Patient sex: M
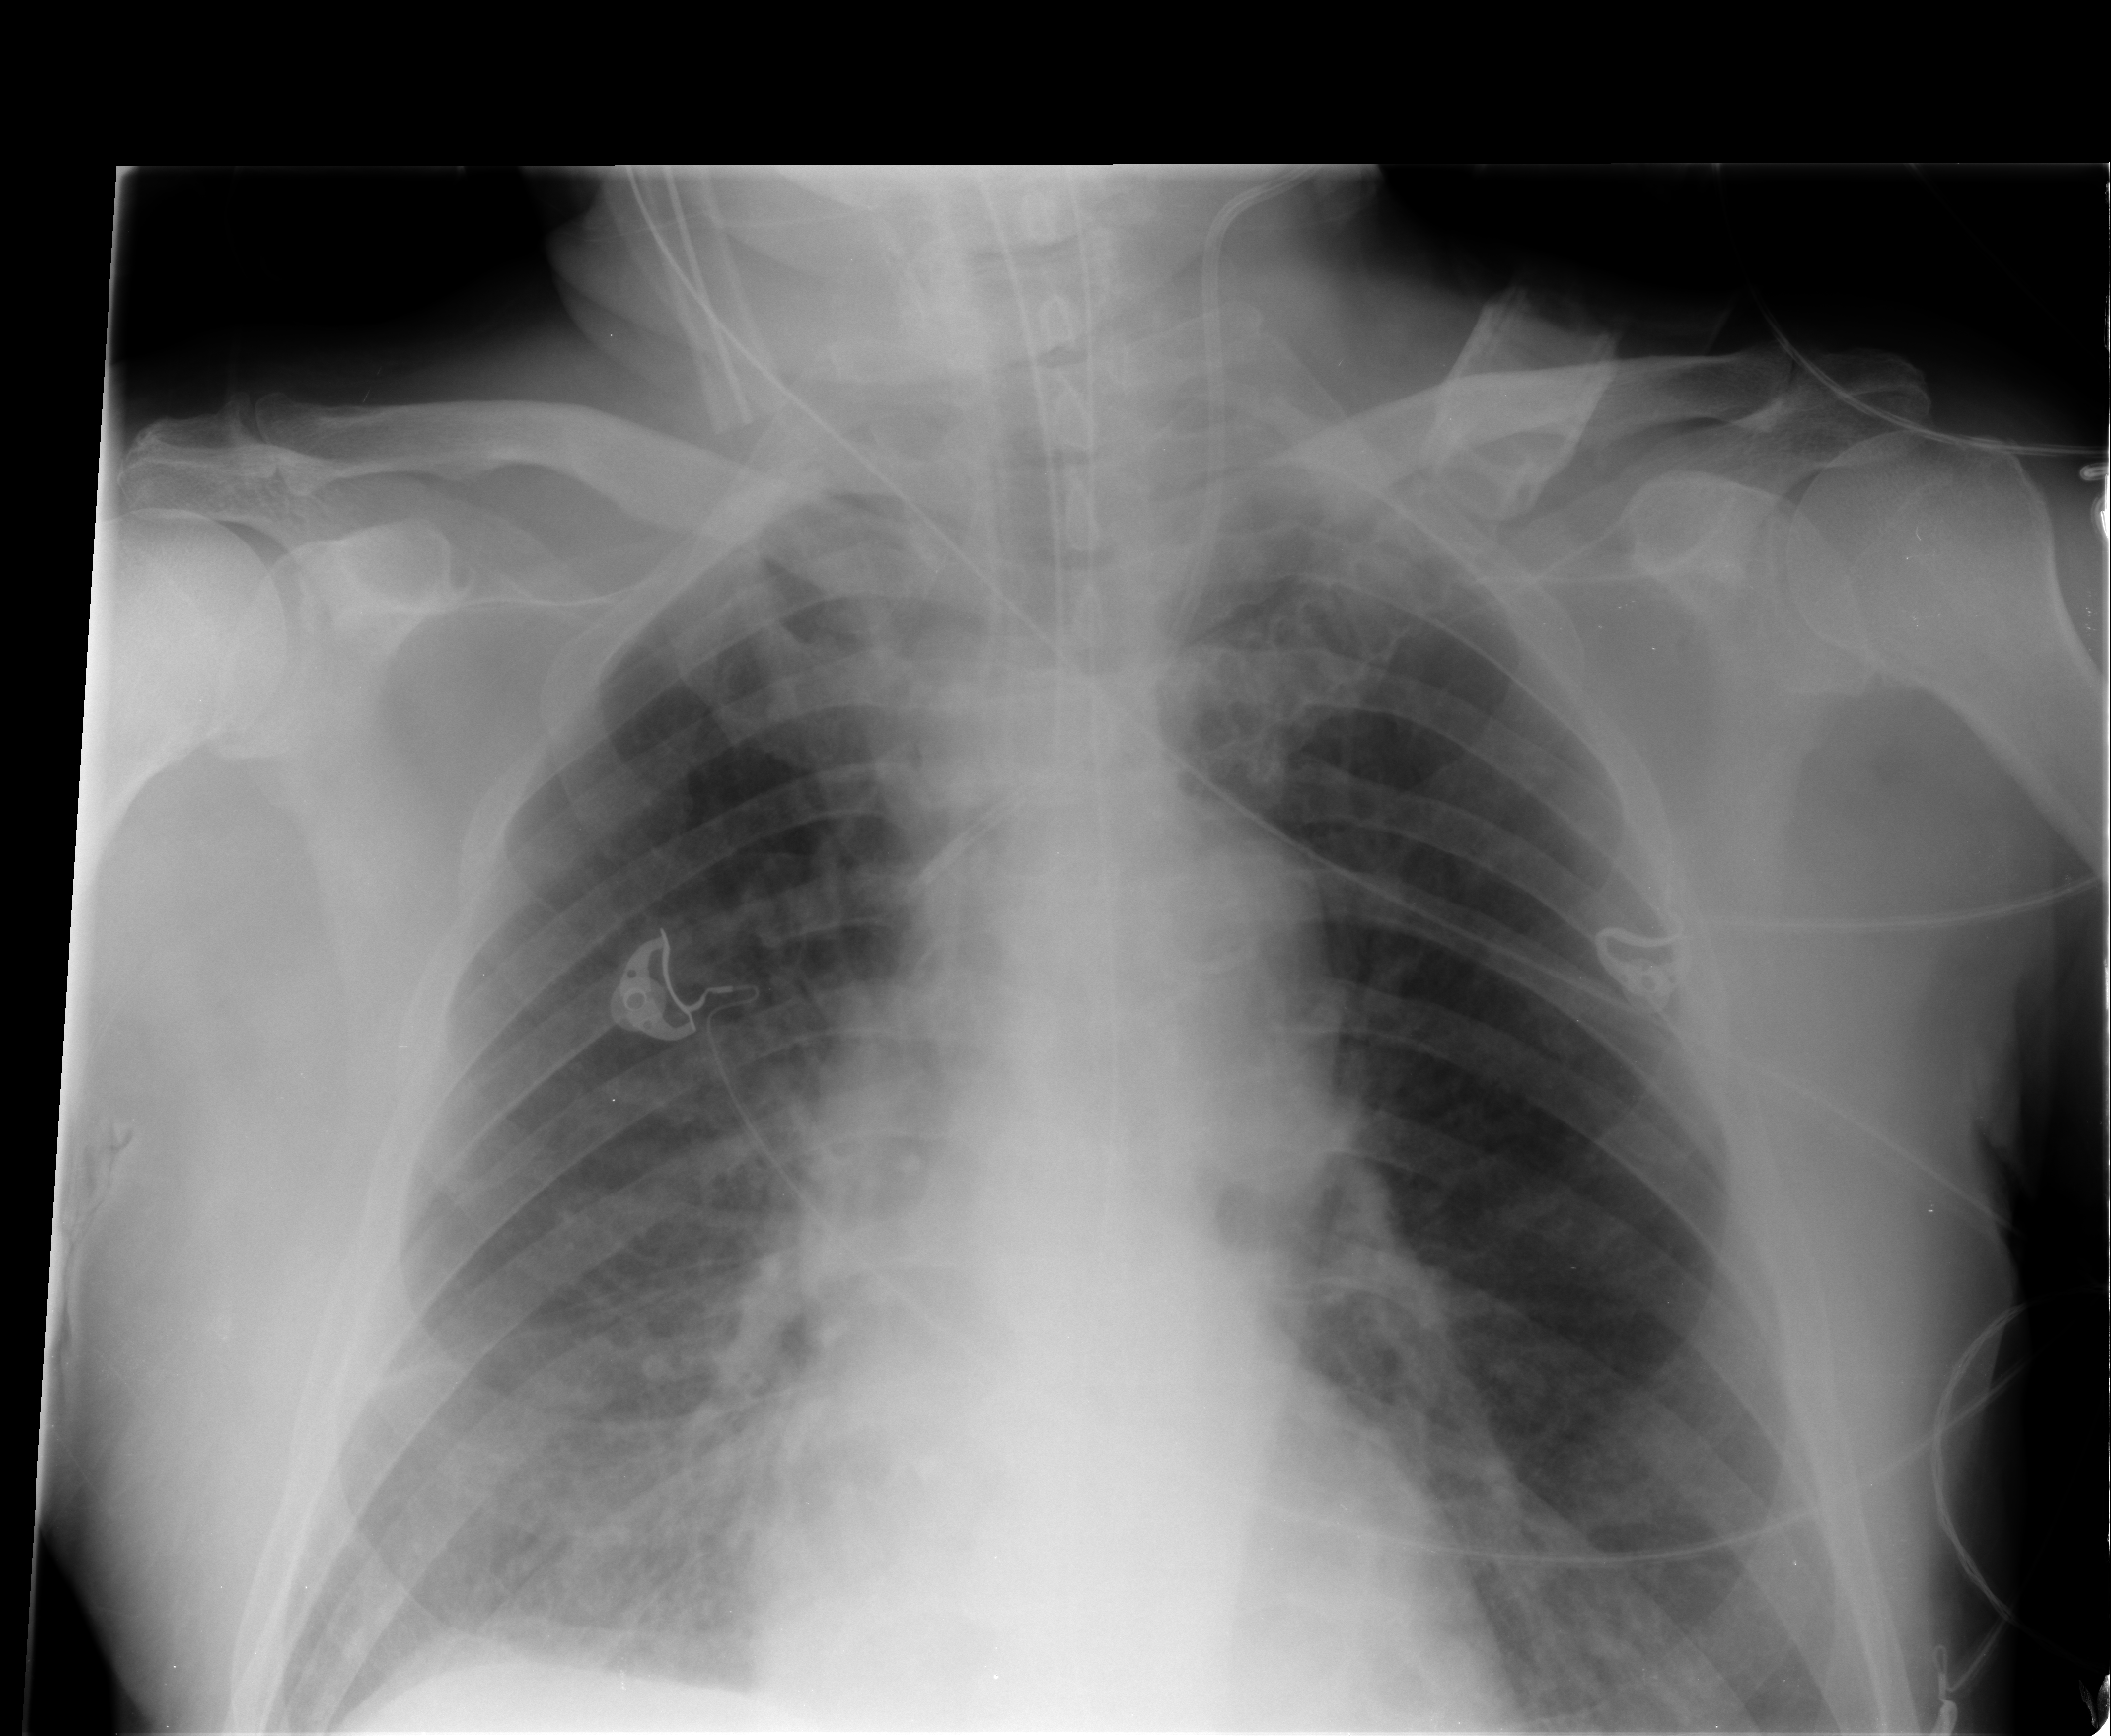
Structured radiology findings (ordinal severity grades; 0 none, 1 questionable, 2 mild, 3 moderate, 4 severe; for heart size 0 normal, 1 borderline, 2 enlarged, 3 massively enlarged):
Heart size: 1
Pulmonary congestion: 2
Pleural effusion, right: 1
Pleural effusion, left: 0
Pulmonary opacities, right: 0
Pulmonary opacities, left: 0
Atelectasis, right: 0
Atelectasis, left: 2